Interaction volume radius: 10 \u00c5
Interaction volume height: 20 \u00c5
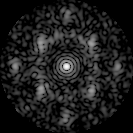
Disorder parameter: 0.5957